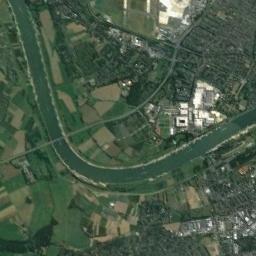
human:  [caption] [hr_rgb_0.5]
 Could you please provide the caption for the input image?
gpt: There are many trees on either side of the river .

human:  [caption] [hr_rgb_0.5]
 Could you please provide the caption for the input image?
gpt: The river goes through farmland and houses .

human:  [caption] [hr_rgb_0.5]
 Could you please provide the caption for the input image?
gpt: The dark green river is flanked by some fields and residential areas and an overpass is over the river .

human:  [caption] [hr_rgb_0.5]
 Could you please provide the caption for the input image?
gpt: A curved, Approximately right-angled, Light green river with white sandy land along the banks, Green and tan mixed fields on both sides, And cities .

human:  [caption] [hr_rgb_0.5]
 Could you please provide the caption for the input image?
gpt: There are many farmlands and some buildings near the river .